Aerial crown-view tile of a tropical tree (Barro Colorado Island, Panama), acquired 20240611:
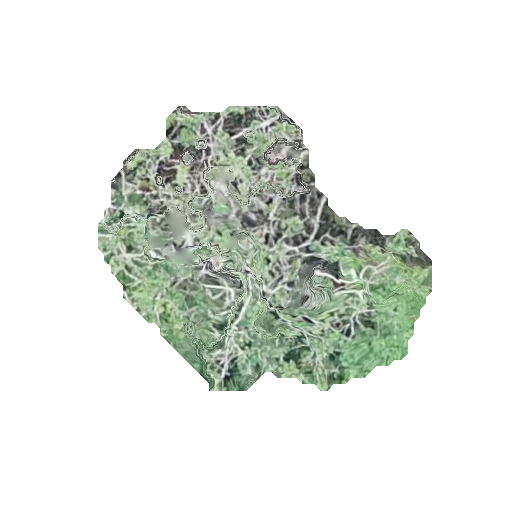
Species: Cecropia insignis
GBIF accepted scientific name: Cecropia insignis
Crown area: 98.954 m²